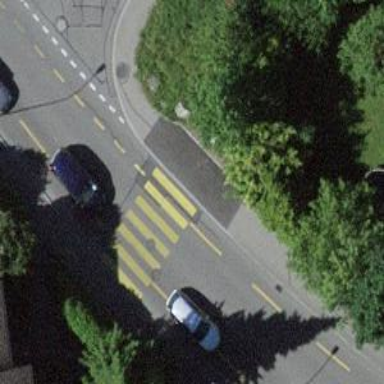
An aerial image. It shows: Uncontrolled zebra crossing with zebra markings.